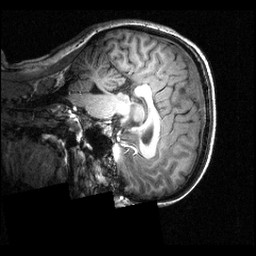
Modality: T1w
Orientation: sagittal
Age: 23
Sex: female
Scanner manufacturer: siemens
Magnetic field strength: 3.951 T
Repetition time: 1.5 s
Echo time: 0.00335 s